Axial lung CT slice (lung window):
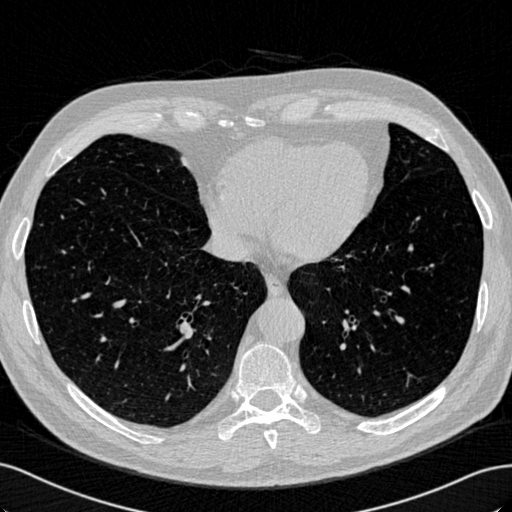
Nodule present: no